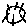
Label: sun